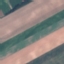
Label: AnnualCrop